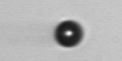
Label: bead